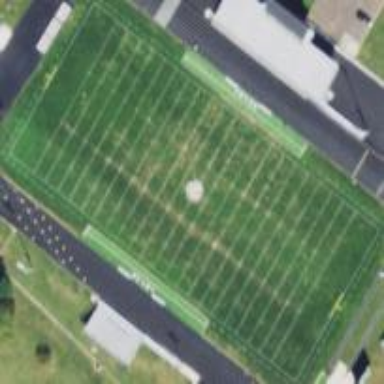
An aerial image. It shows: Grassy American Football pitch.